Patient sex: M
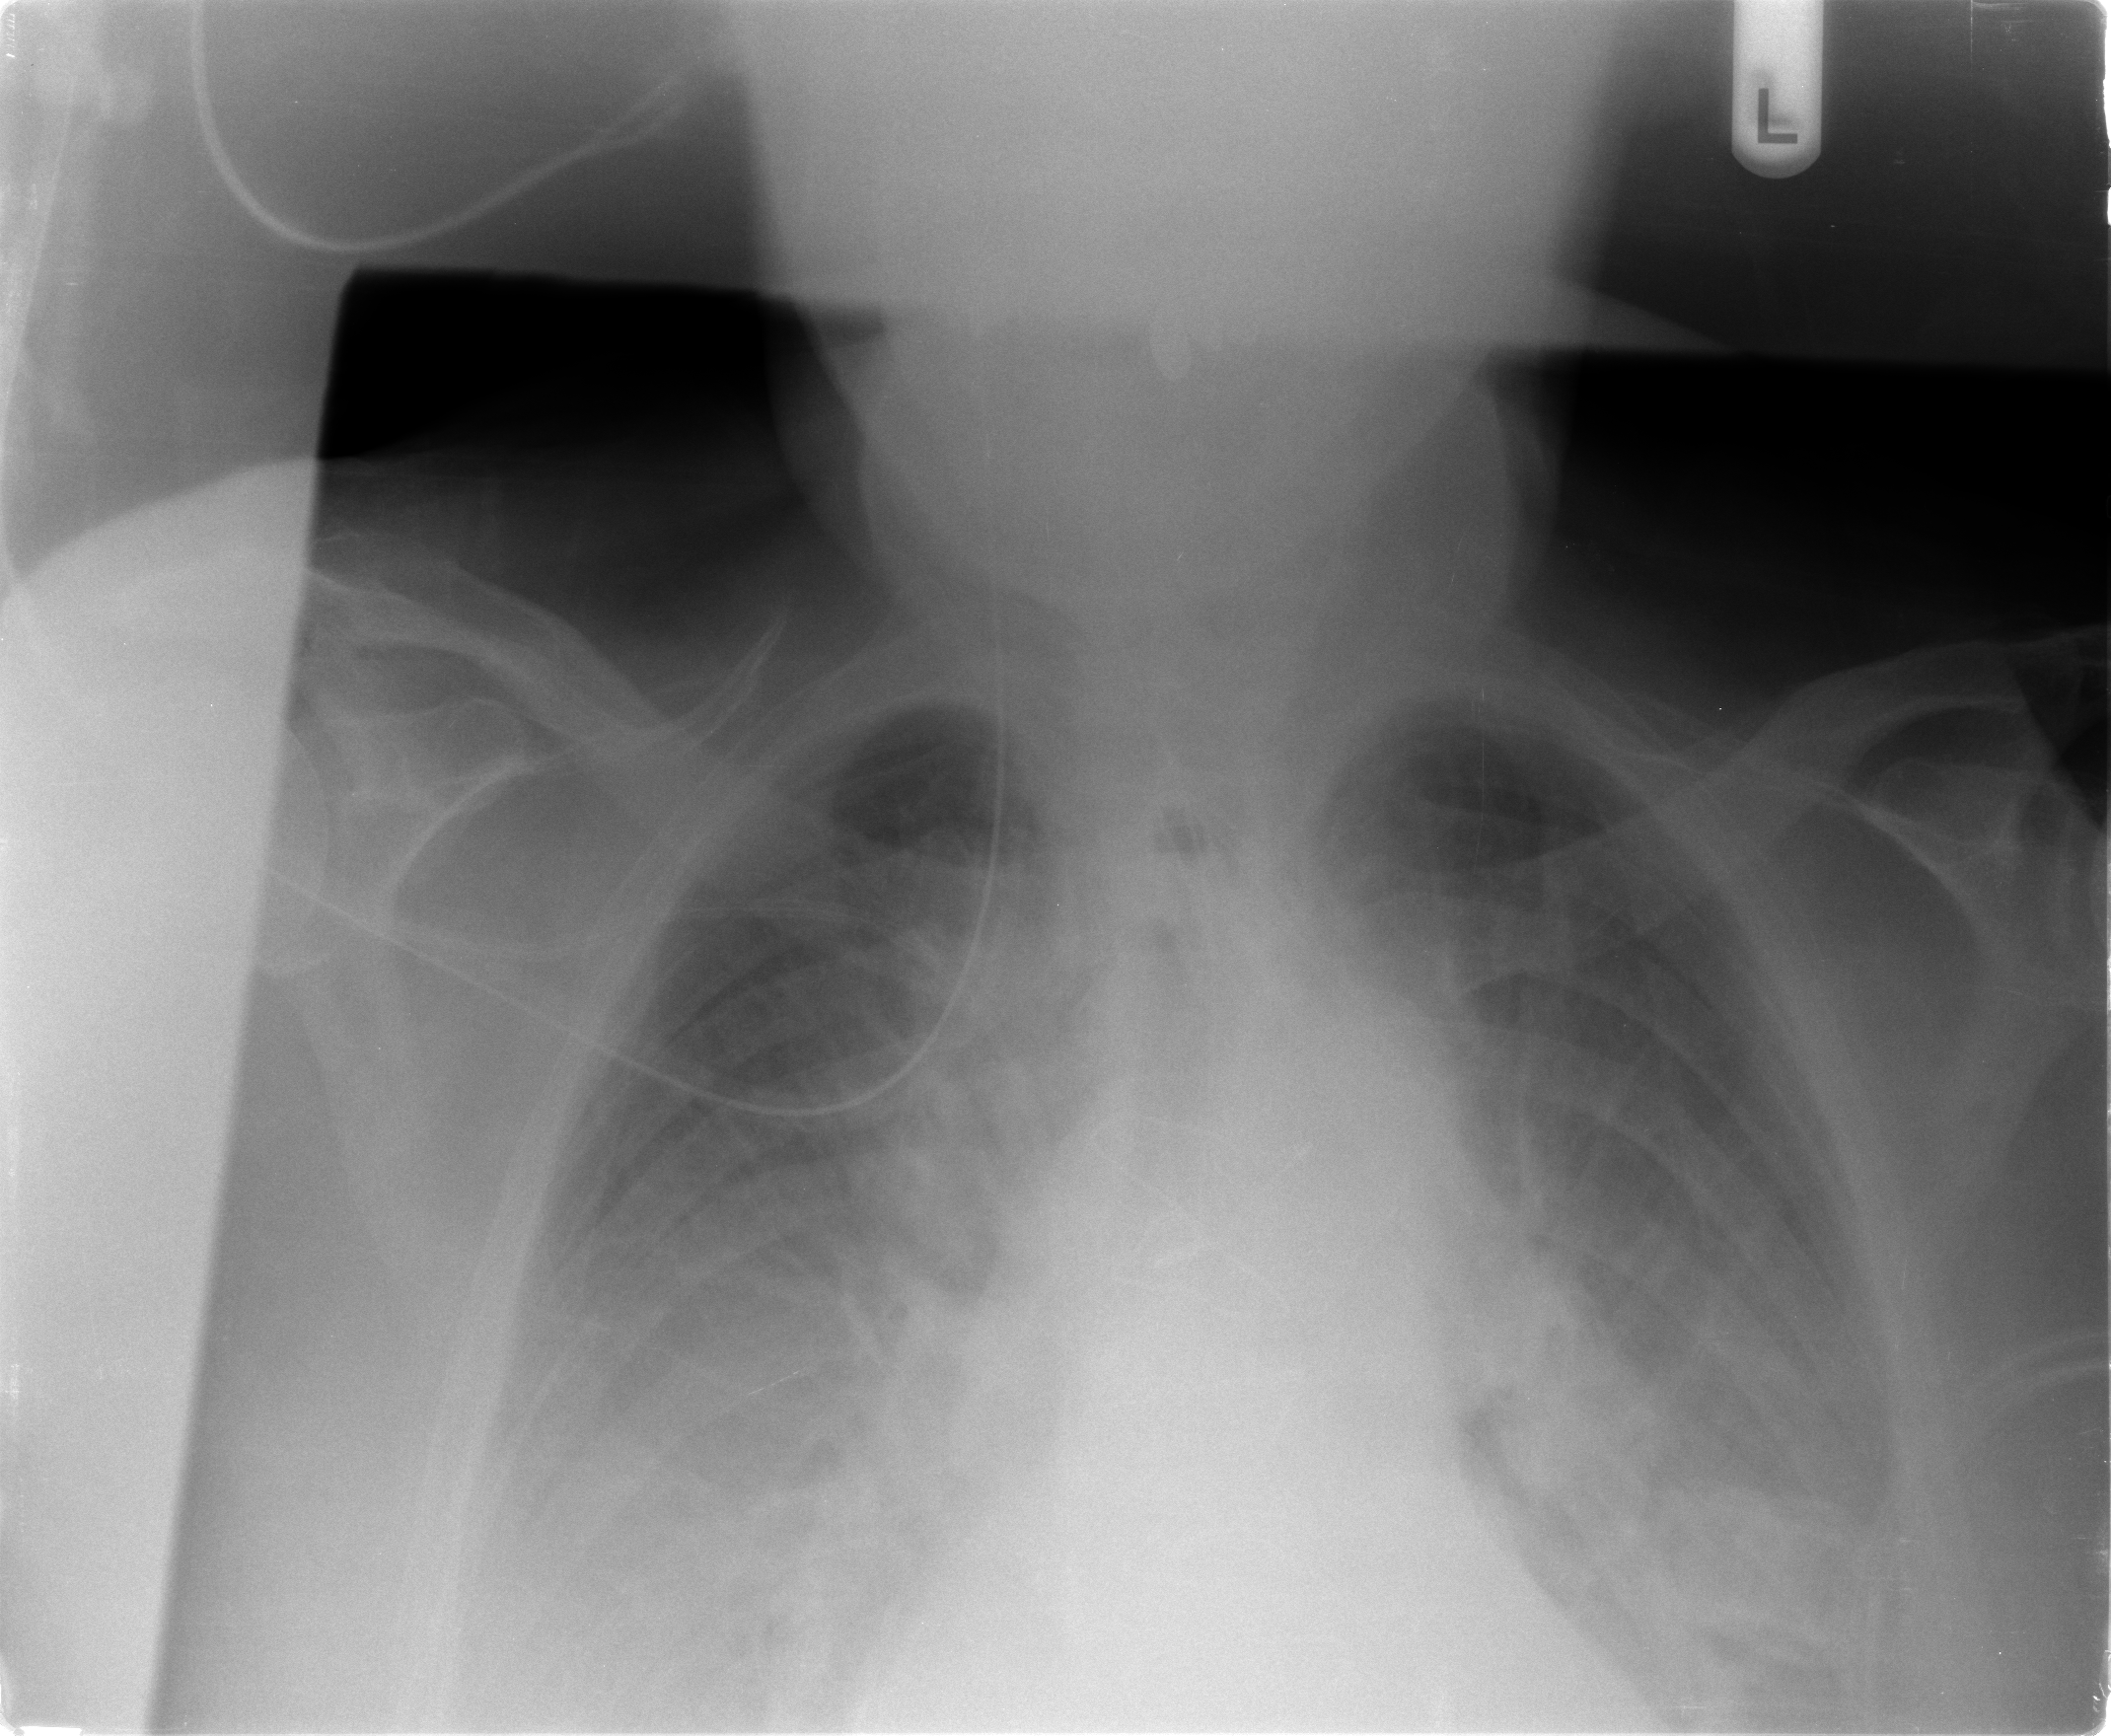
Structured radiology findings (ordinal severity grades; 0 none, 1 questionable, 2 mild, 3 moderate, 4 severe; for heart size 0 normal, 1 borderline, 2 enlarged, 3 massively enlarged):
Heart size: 2
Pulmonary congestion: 3
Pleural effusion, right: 3
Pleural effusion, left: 3
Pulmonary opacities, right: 3
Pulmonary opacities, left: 3
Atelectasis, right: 2
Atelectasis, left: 2